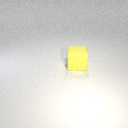
large yellow rubber cube